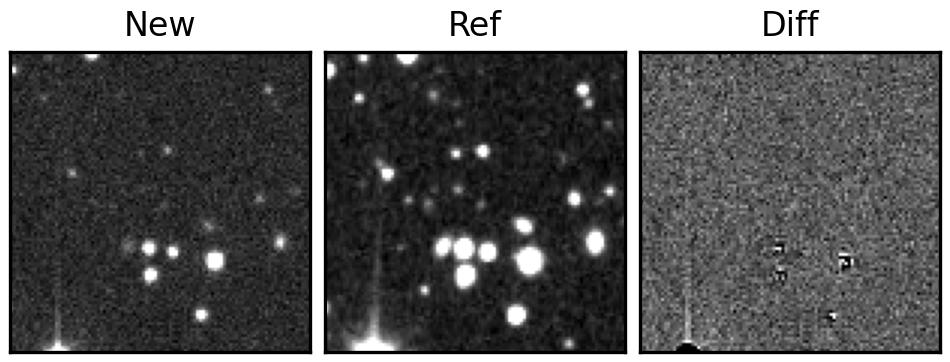
Label: real